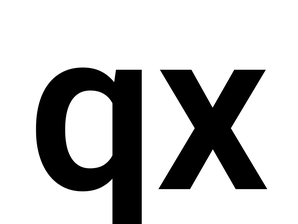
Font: Roboto_SemiBold